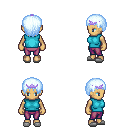
a pixel art fantasy rpg character, female body template, human, tanned skin, teal sleeveless shirt, magenta pants, white cyan plain hairstyle, purple tiara, white slippers, four views (front, back, left, right), 2x2 character sprite sheet, small pixel art, hard edges, no anti-aliasing